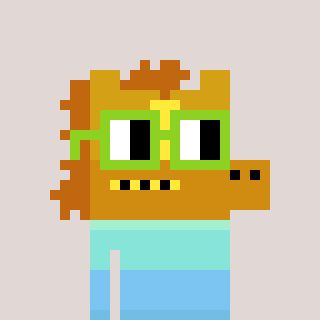
a pixel art character with square light green glasses, a yellow horse-shaped head and a green-colored body on a warm background